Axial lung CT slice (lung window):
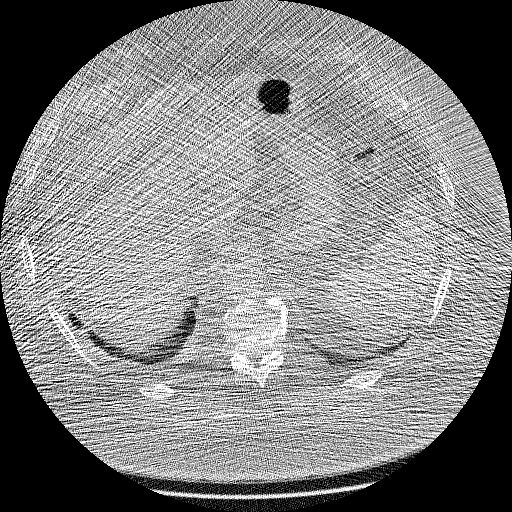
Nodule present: no